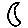
Label: moon